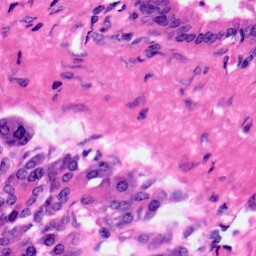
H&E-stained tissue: Pancreatic